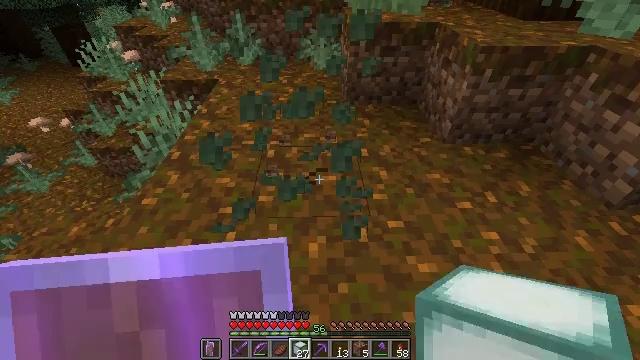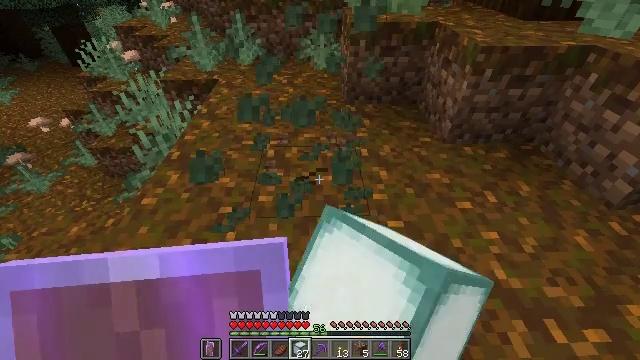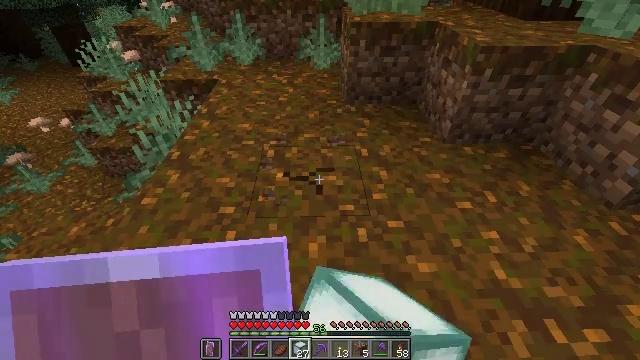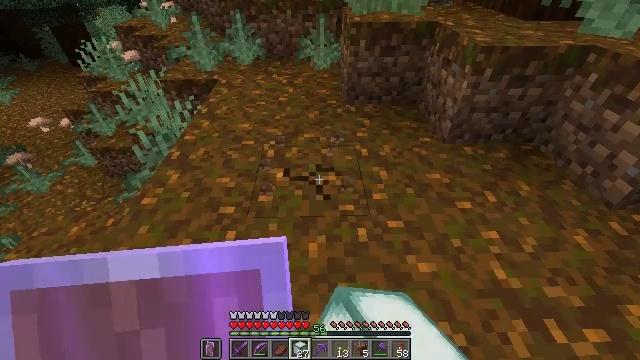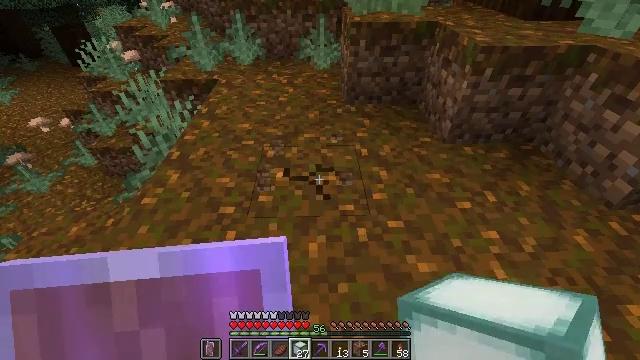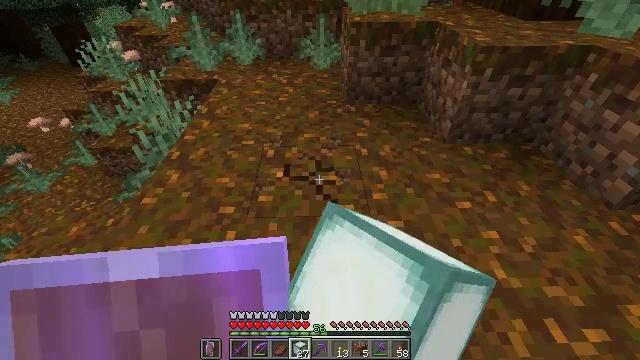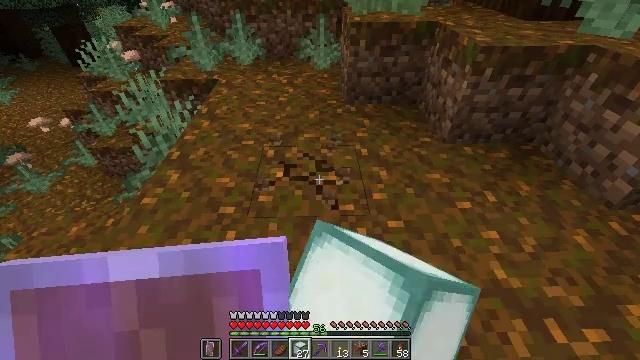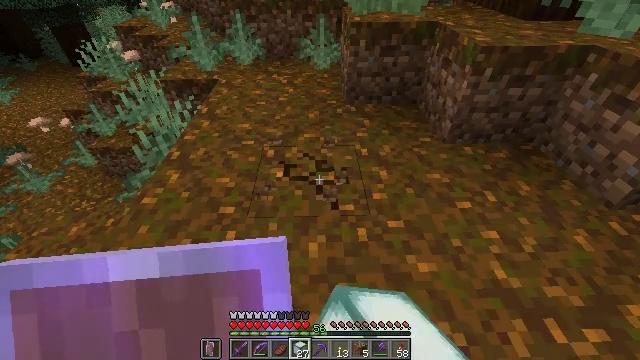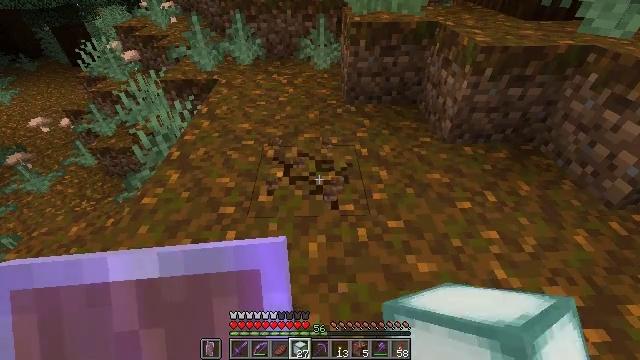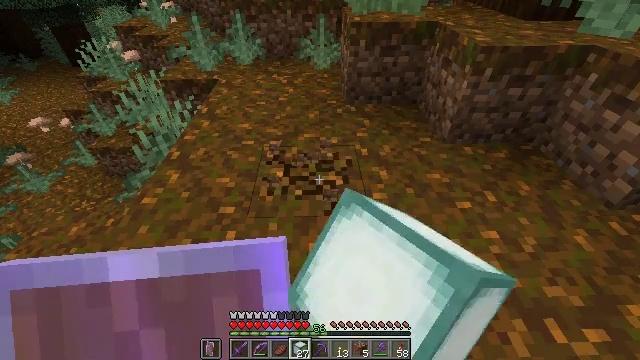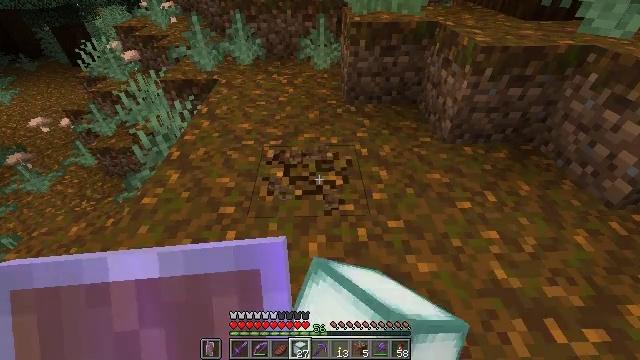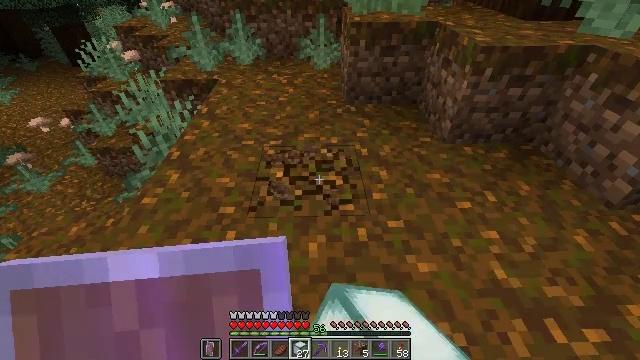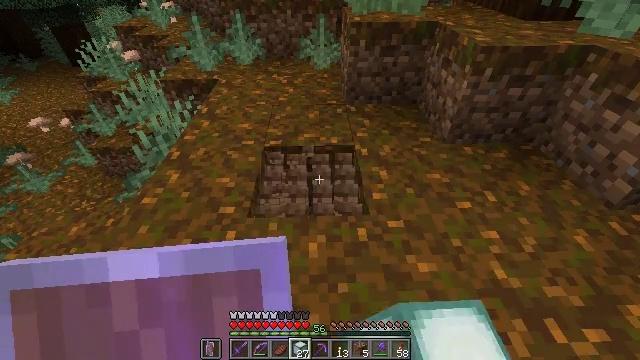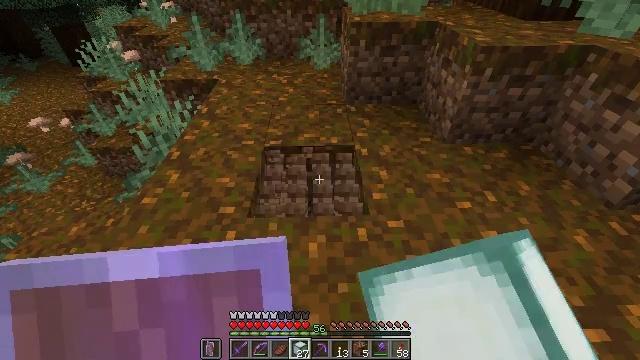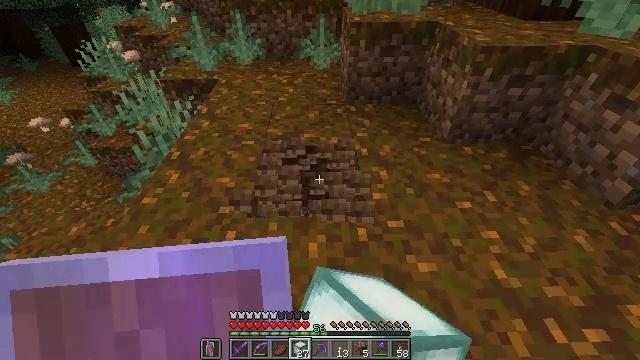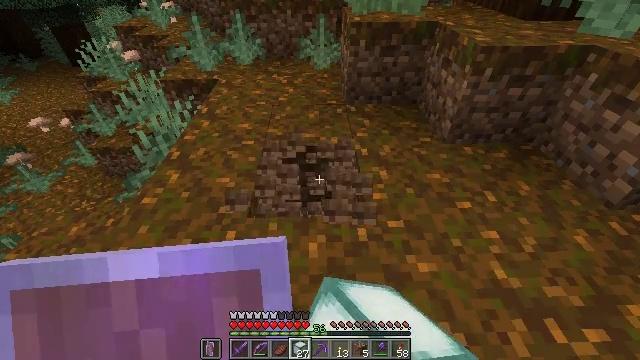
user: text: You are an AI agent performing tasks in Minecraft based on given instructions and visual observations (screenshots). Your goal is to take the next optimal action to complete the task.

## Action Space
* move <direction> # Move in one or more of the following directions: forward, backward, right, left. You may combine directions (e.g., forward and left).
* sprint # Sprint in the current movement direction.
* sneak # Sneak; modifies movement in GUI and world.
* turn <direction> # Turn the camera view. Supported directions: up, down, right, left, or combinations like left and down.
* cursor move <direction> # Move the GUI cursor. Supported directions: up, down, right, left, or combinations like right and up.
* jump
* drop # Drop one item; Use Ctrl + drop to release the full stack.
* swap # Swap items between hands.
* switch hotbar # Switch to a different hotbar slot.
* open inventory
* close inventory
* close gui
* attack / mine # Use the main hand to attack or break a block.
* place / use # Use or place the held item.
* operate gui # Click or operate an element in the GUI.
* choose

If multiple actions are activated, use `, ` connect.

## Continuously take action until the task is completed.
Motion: motion action
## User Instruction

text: Dig into the ground to collect podzol.
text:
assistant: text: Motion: attack / mine
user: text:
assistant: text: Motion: attack / mine
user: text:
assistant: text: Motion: attack / mine
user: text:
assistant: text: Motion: attack / mine
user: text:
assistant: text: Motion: attack / mine
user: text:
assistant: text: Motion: attack / mine
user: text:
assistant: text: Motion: attack / mine
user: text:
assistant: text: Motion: attack / mine
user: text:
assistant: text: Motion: attack / mine
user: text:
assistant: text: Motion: attack / mine
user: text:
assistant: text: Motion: attack / mine
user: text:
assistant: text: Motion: attack / mine
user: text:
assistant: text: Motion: attack / mine
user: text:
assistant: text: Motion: attack / mine
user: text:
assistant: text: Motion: attack / mine
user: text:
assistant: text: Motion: attack / mine
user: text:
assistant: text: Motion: attack / mine